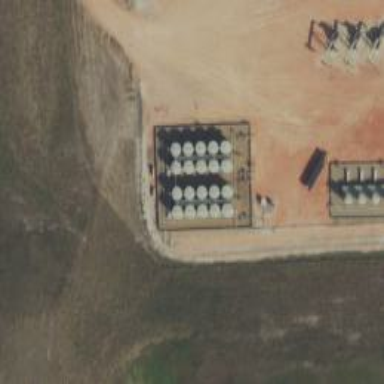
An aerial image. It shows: Storage tank with man-made structure.